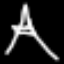
Label: The Eiffel Tower